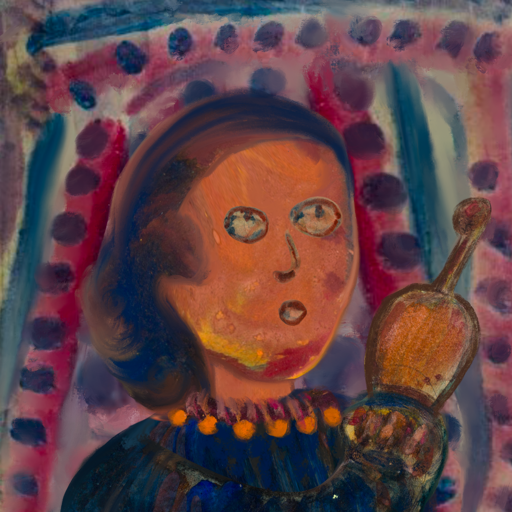
Background: HillGirl, Head And Neck Side: Mother_And_Son_Son, Face Side: Orphan, Bust: Pipe, Hair Side: Mother_And_Son_Son, Head Accessory: Blank, Second Necklace: Blank, Necklace: Doll, Baby: Blank